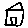
Label: house